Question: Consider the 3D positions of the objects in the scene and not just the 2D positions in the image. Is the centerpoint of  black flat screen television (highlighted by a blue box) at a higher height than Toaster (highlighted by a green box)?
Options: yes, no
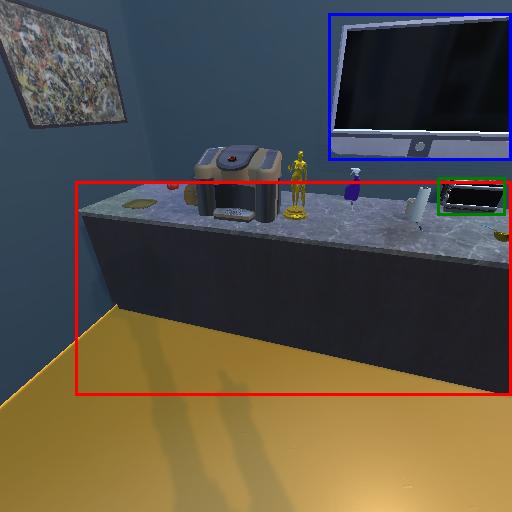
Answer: yes